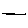
Label: line